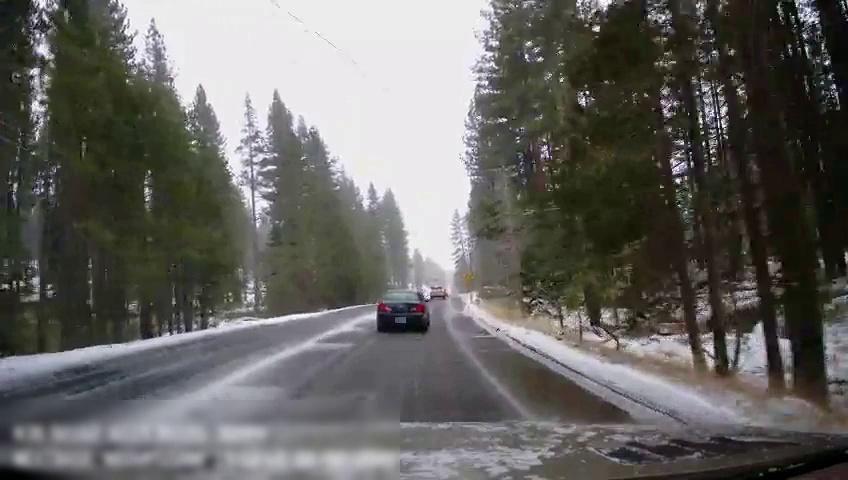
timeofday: Day
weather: Snowy
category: Drivable Space
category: Vehicles | SUV
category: Vehicles | Car
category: Lanes | Opposite Lane
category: Lanes | Current Lane